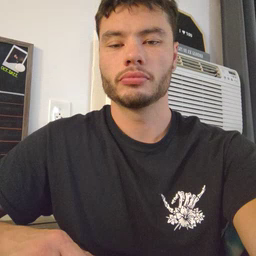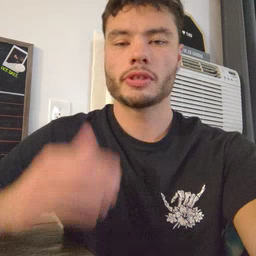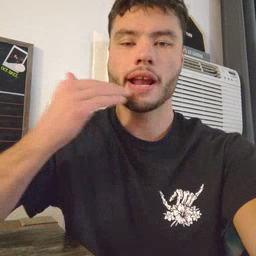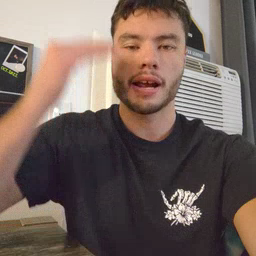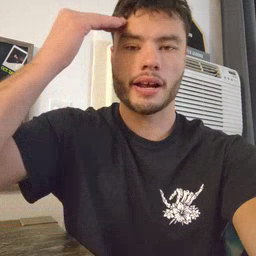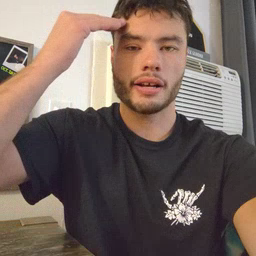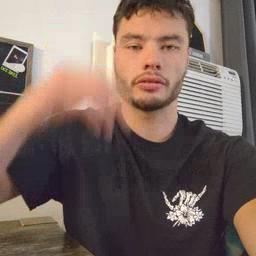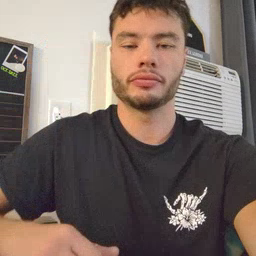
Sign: head